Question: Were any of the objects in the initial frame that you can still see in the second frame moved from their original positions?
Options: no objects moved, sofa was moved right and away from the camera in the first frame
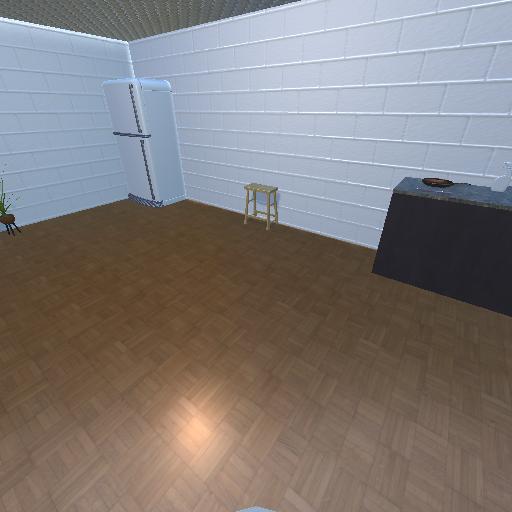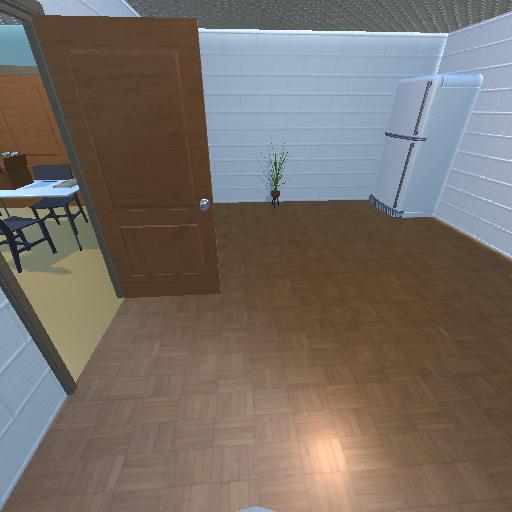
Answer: no objects moved